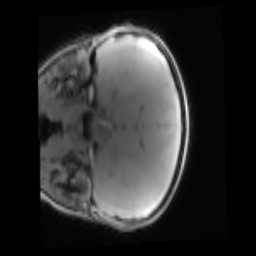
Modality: PDw
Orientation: coronal
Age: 11
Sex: female
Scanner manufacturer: siemens
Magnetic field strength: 3 T
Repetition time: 0.25 s
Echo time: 0.00103 s